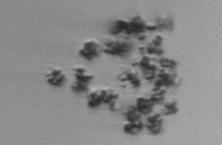
Label: Phaeocystis